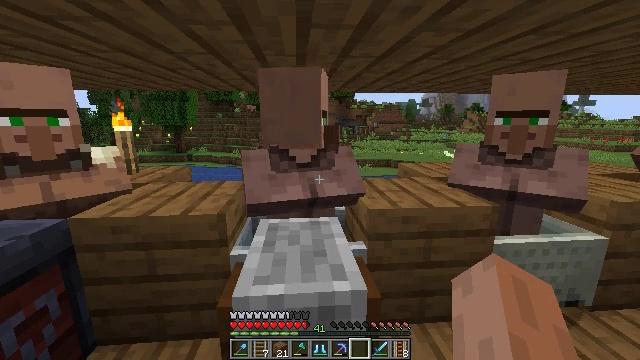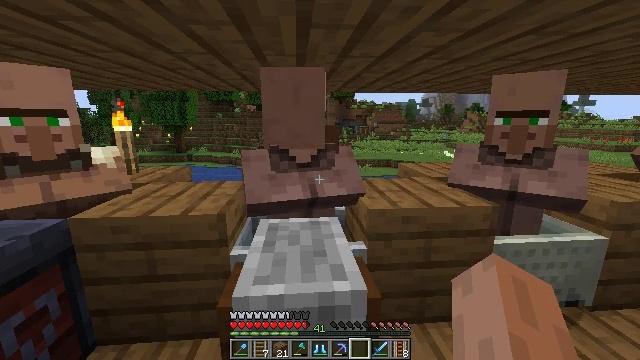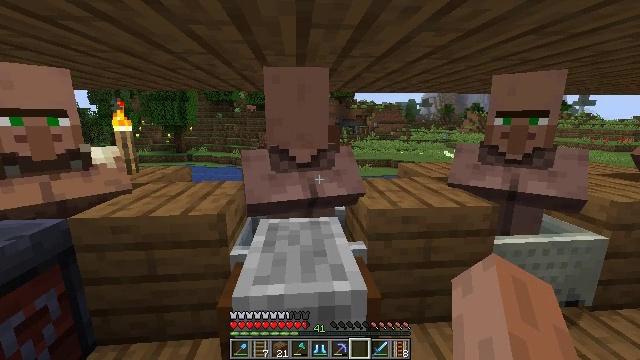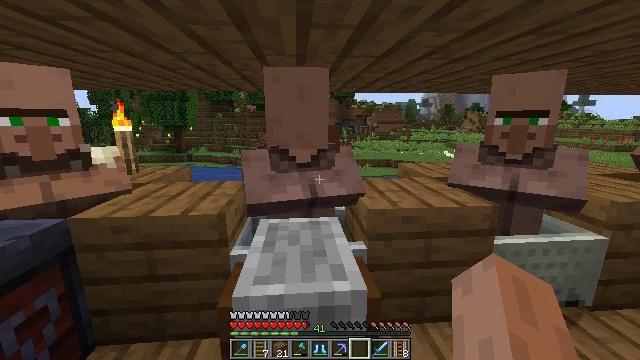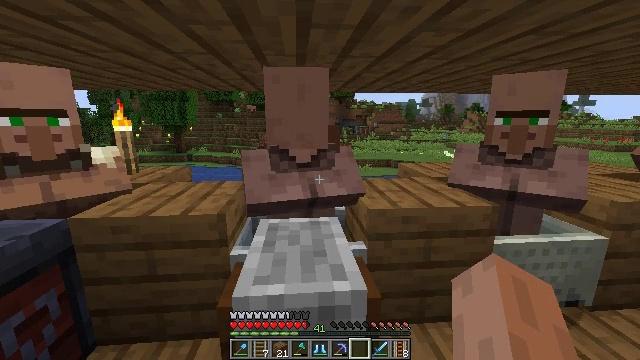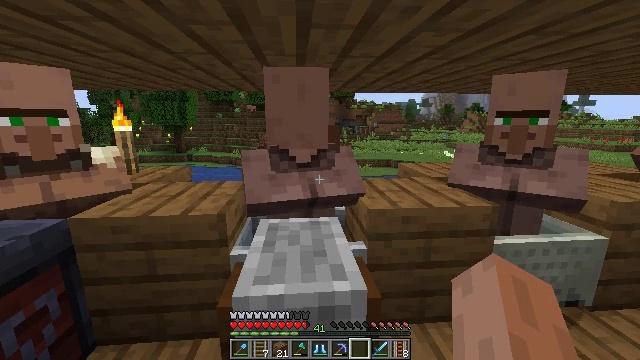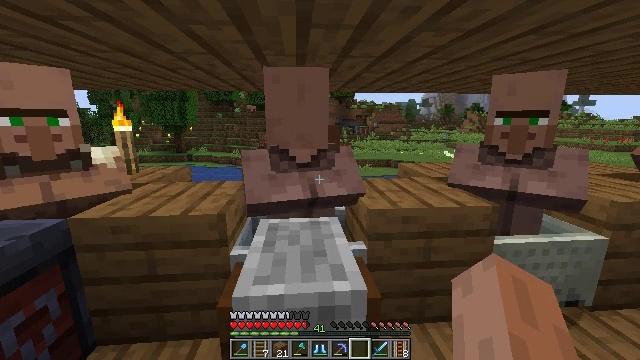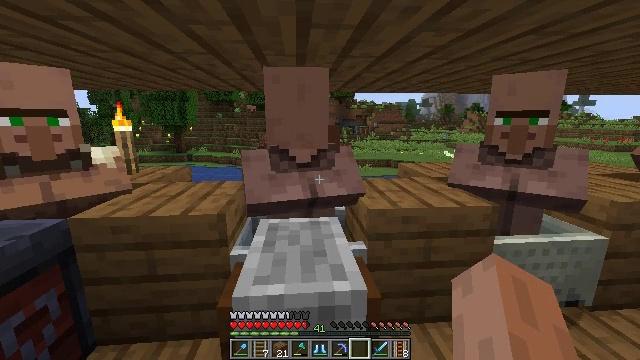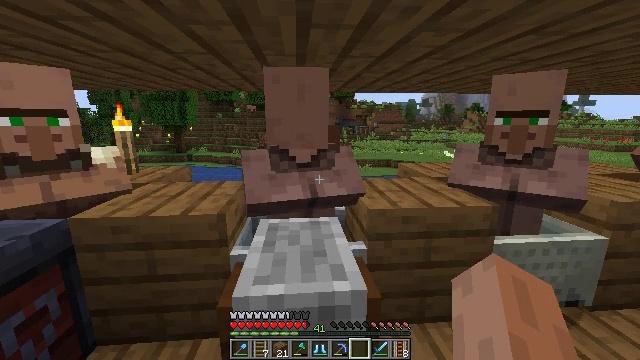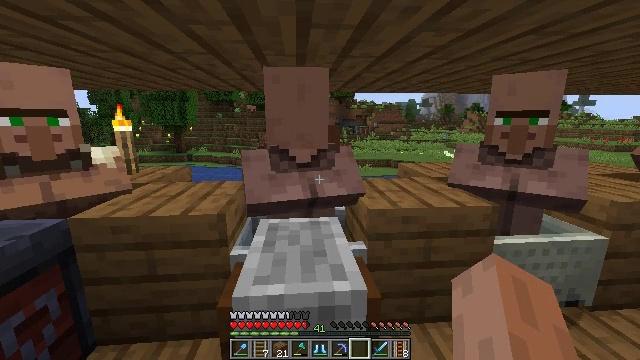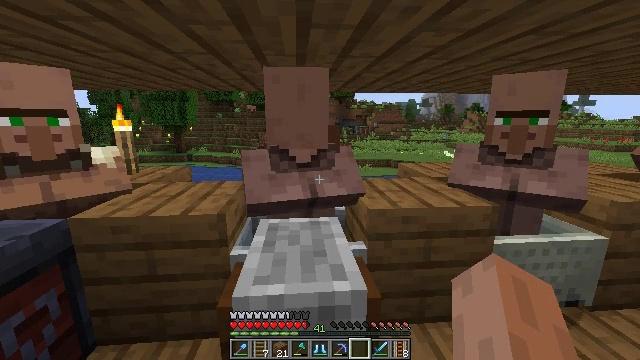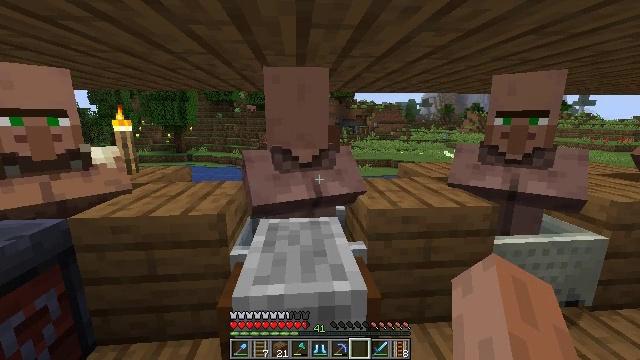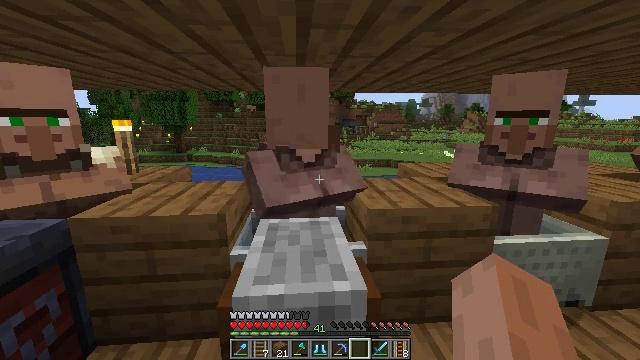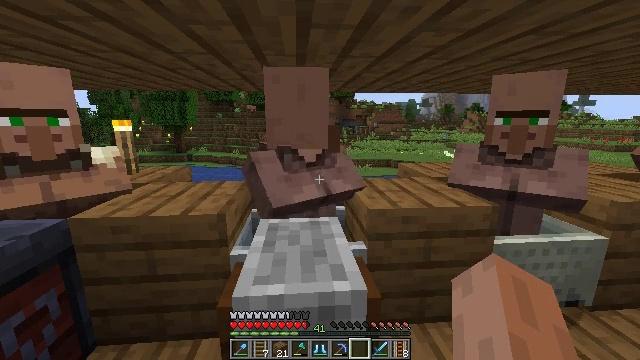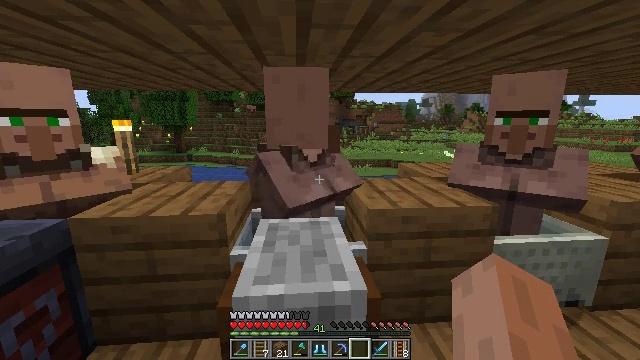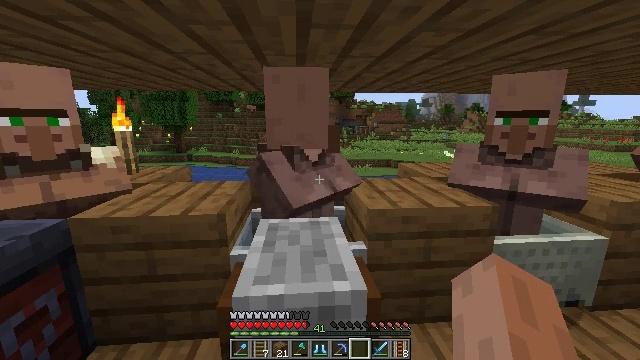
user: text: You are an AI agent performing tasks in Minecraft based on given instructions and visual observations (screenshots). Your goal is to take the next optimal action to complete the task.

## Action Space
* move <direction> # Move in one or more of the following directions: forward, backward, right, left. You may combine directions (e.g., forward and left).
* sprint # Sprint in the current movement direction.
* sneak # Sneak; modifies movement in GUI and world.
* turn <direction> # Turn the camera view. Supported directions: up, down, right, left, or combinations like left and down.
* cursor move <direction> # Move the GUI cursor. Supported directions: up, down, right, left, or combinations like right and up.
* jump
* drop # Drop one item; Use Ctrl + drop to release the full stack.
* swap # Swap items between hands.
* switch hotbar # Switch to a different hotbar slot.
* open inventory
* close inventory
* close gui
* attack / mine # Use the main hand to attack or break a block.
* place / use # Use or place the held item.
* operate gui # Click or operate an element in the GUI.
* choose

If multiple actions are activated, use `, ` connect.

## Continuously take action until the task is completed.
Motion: motion action
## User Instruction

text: Recycle the grindstone by mining it.
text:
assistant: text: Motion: no_op
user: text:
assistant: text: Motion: no_op
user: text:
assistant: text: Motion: no_op
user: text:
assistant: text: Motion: no_op
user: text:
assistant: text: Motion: no_op
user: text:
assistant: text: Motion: no_op
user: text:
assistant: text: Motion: no_op
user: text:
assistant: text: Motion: no_op
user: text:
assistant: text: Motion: no_op
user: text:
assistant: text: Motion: no_op
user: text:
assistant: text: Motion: no_op
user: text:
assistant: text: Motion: no_op
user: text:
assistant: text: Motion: no_op
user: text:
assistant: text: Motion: no_op
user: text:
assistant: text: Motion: no_op
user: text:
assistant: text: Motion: no_op
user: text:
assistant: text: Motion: no_op
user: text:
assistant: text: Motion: no_op
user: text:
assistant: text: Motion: no_op
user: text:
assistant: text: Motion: no_op
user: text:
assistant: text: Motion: no_op
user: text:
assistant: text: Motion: no_op
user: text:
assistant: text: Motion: no_op
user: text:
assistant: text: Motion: no_op
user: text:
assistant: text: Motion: no_op
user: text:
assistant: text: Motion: no_op
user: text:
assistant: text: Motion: no_op
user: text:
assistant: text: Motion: no_op
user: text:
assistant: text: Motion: no_op
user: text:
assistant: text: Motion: no_op